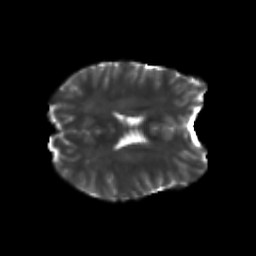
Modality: T2w
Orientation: axial
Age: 26
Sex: male
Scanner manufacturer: siemens
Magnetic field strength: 3 T
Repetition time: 3.5 s
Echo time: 0.113 s